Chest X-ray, PA view. Patient: 51 years old, sex F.
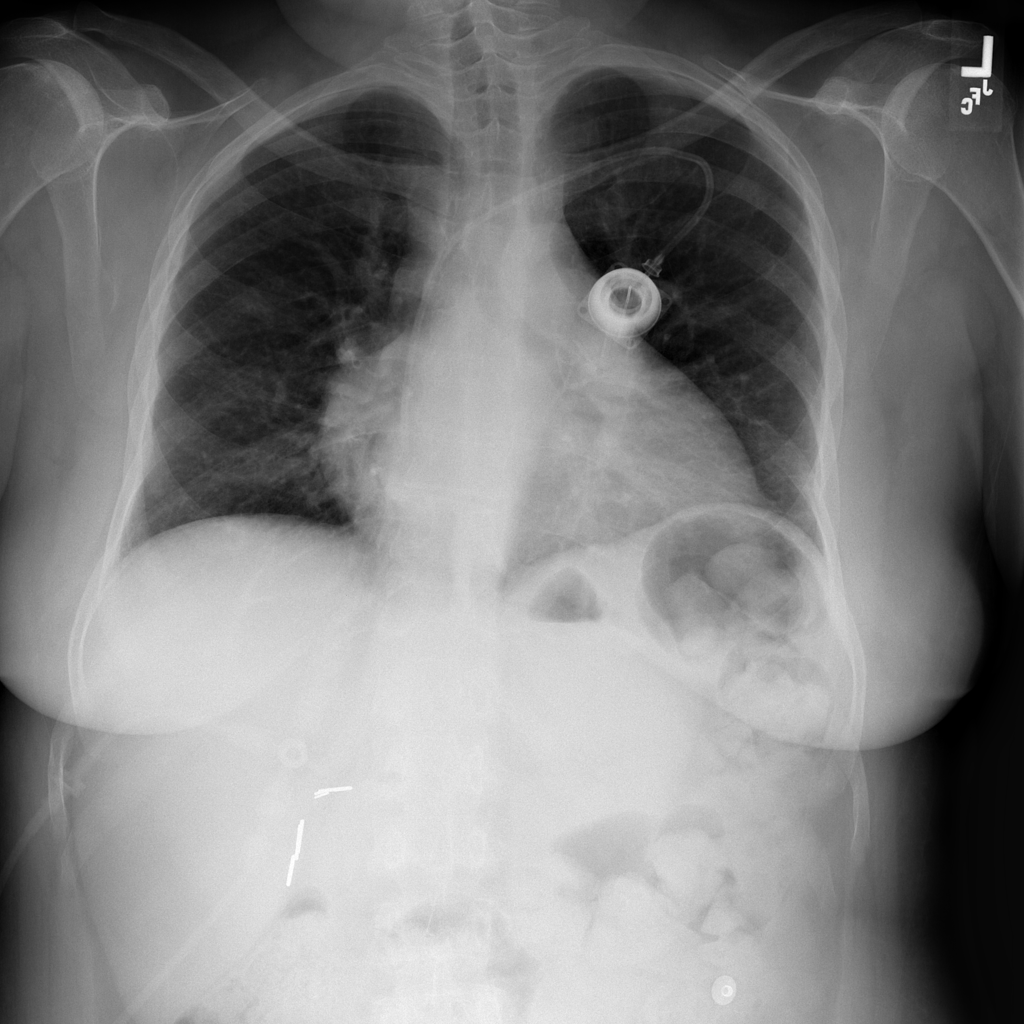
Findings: Cardiomegaly